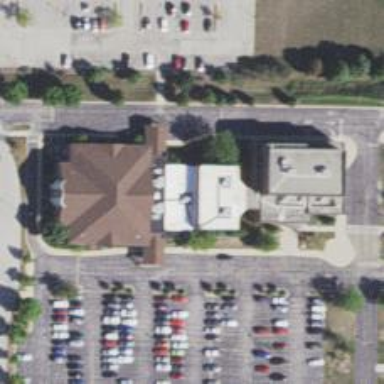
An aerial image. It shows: Place of worship.